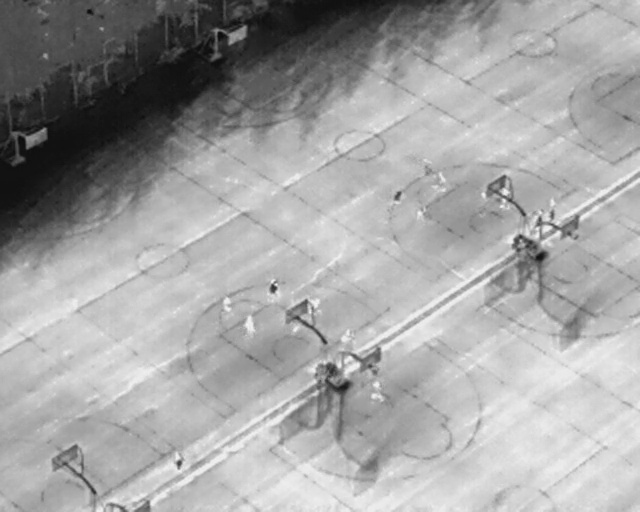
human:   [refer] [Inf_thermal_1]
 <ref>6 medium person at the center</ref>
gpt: <box>[[33, 58, 36, 60, 2], [37, 62, 40, 64, 2], [40, 55, 44, 57, 2], [60, 37, 63, 39, 2], [64, 40, 67, 42, 2], [67, 34, 70, 36, 2]]</box>

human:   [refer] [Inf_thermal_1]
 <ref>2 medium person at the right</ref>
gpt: <box>[[84, 40, 88, 41, 2], [77, 37, 81, 39, 2]]</box>

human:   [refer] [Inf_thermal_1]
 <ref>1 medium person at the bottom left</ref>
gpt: <box>[[26, 88, 29, 90, 2]]</box>